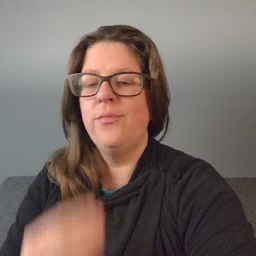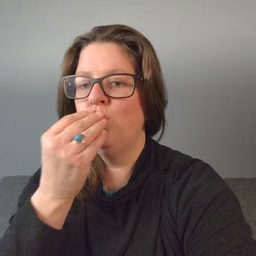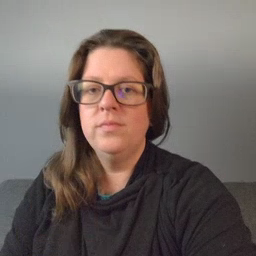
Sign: food